RGB frame:
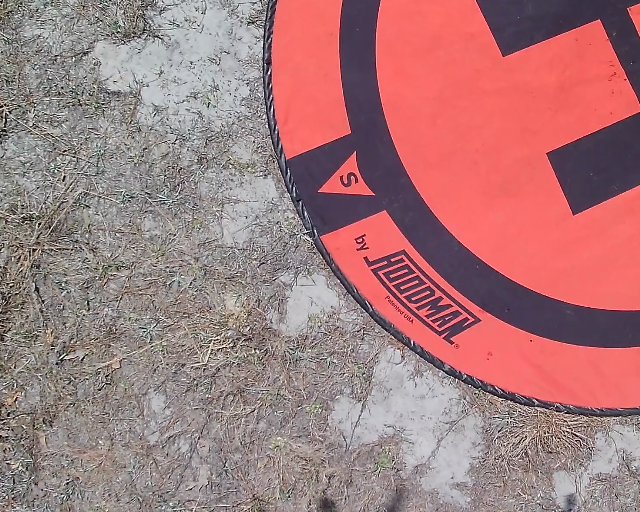
Thermal frame:
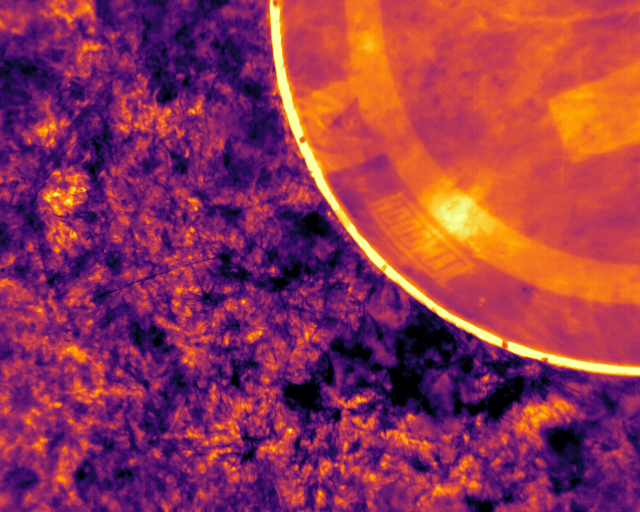
Captured: 2026-02-26 02:33:39
Pixels at or above 80 °C: 0 (fraction of frame: 0)